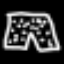
Label: pants